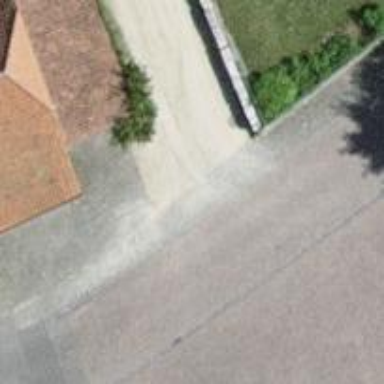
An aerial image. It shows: Residential road with cobblestone surface.